You are looking at the envelope spectrum of a bearing's vibration signal. The marked vertical lines are the theoretical fault frequencies for the outer race, inner race, rolling elements, and cage. Diagnose the bearing from this image, choosing from: normal, inner_race, outer_race, ball.
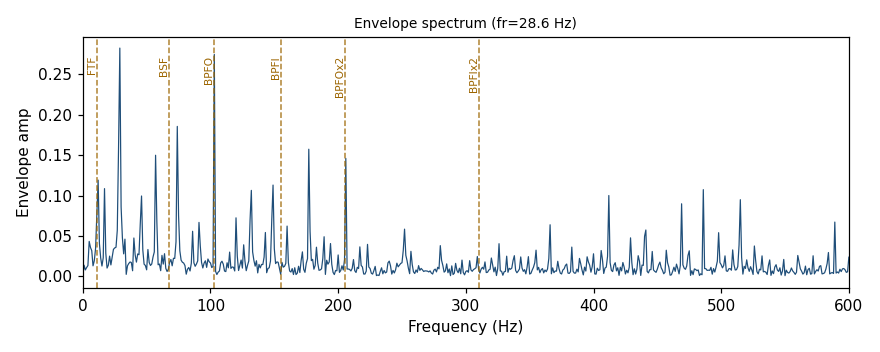
Answer: outer_race